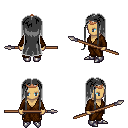
a pixel art fantasy rpg character, female body template, human, tanned skin, brown robe, gold greaves, gray extra-long hairstyle, bronze tiara, metal boots, spear, four views (front, back, left, right), 2x2 character sprite sheet, small pixel art, hard edges, no anti-aliasing